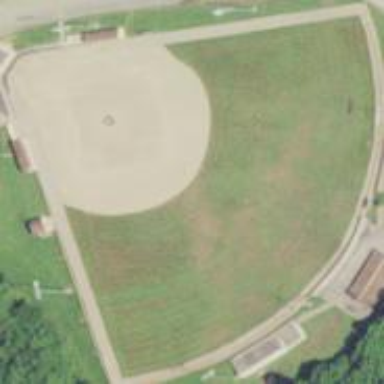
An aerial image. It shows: Baseball pitch for leisure land activities.